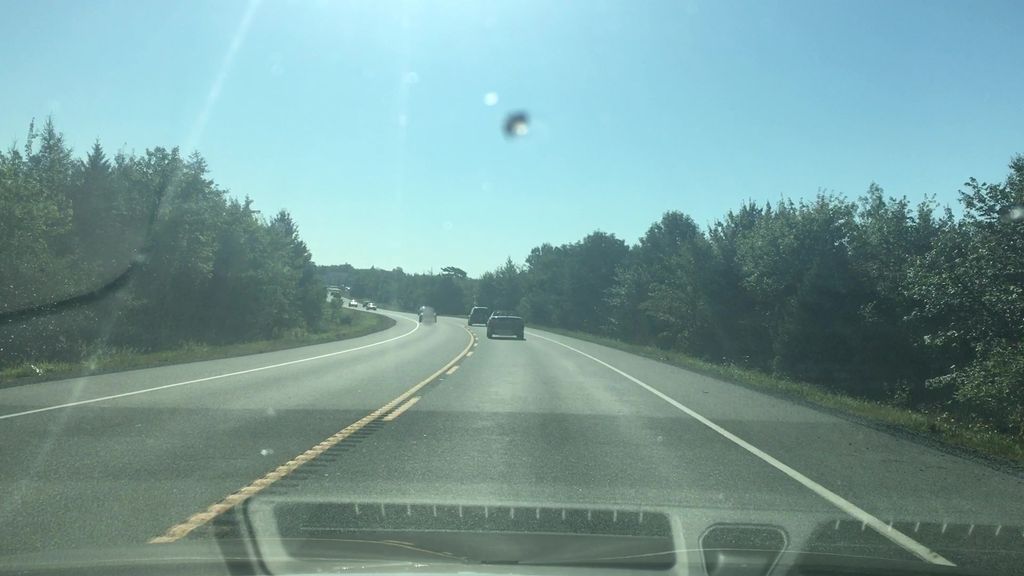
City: halifax